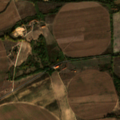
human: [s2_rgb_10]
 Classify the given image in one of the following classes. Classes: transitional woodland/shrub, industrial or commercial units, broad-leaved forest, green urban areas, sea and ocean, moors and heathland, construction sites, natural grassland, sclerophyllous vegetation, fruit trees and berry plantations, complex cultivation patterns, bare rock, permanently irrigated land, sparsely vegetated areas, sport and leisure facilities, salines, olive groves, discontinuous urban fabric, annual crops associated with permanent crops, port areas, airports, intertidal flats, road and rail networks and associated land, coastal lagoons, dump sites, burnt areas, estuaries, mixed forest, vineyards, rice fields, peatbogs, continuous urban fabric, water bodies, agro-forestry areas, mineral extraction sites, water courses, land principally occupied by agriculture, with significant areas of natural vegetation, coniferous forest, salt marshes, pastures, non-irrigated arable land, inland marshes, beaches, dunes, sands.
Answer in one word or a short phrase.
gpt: permanently irrigated land, rice fields, pastures